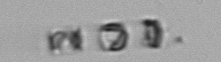
Label: Skeletonema